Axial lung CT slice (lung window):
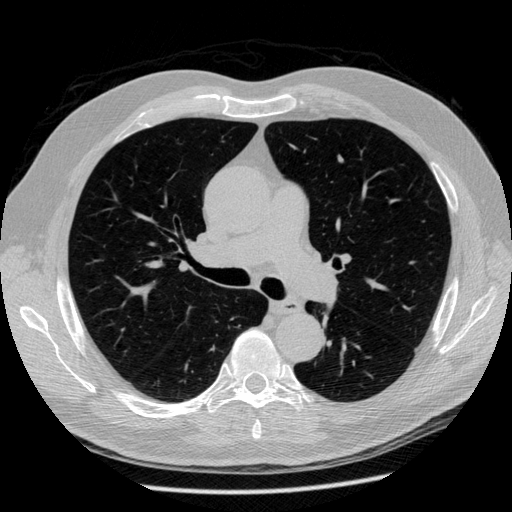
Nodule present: no